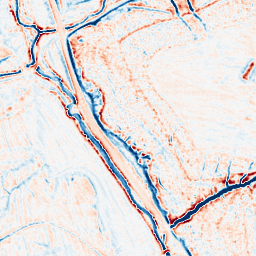
Category: multiscale
Decomposition family: dog_multiscale
Decomposition parameters: sigma_ratio: 1.6
n_scales: 3
base_sigma: 0.5
Upsampling method: cubic_mitchell
Upsampling parameters: scale: 8
Upsampling scale: 8